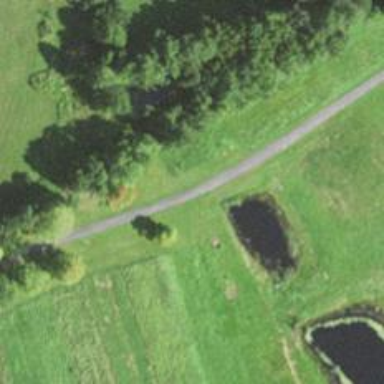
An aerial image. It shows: Driveway leading to service road.